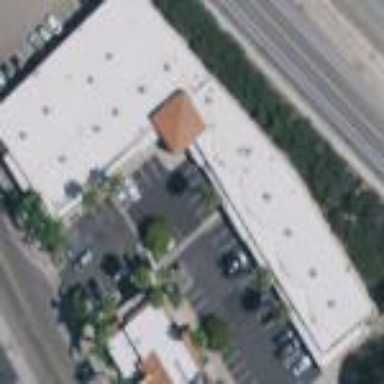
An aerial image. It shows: Commercial building.